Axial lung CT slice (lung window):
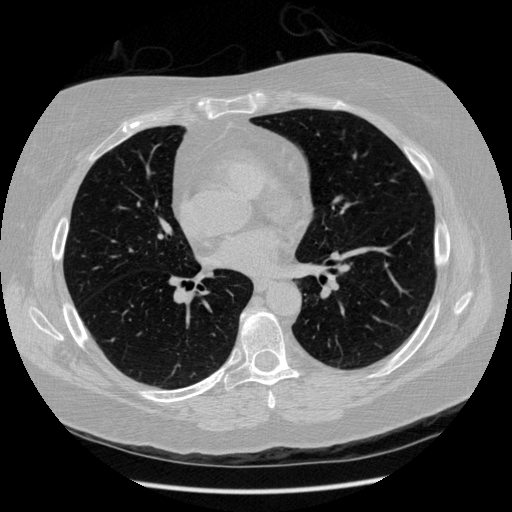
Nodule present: no